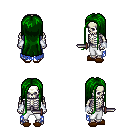
a pixel art fantasy rpg character, male body template, skeleton, blue tattered cape, white pants, green extra-long hairstyle, white cloth bracers, brown slippers, dagger, four views (front, back, left, right), 2x2 character sprite sheet, small pixel art, hard edges, no anti-aliasing